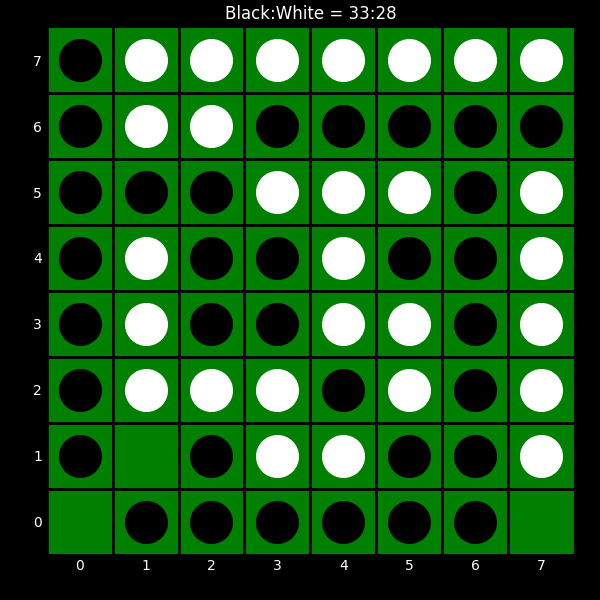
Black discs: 33
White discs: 28